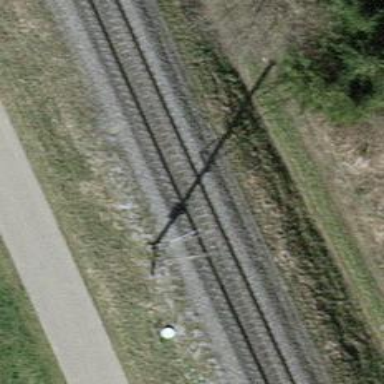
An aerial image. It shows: Railway signal.